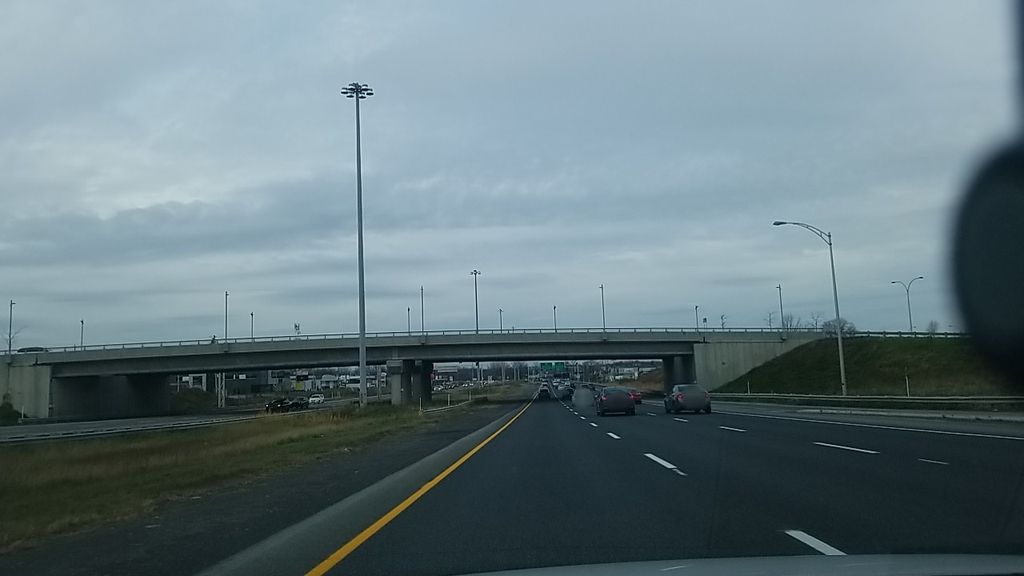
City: montreal